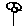
Label: flower